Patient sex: M
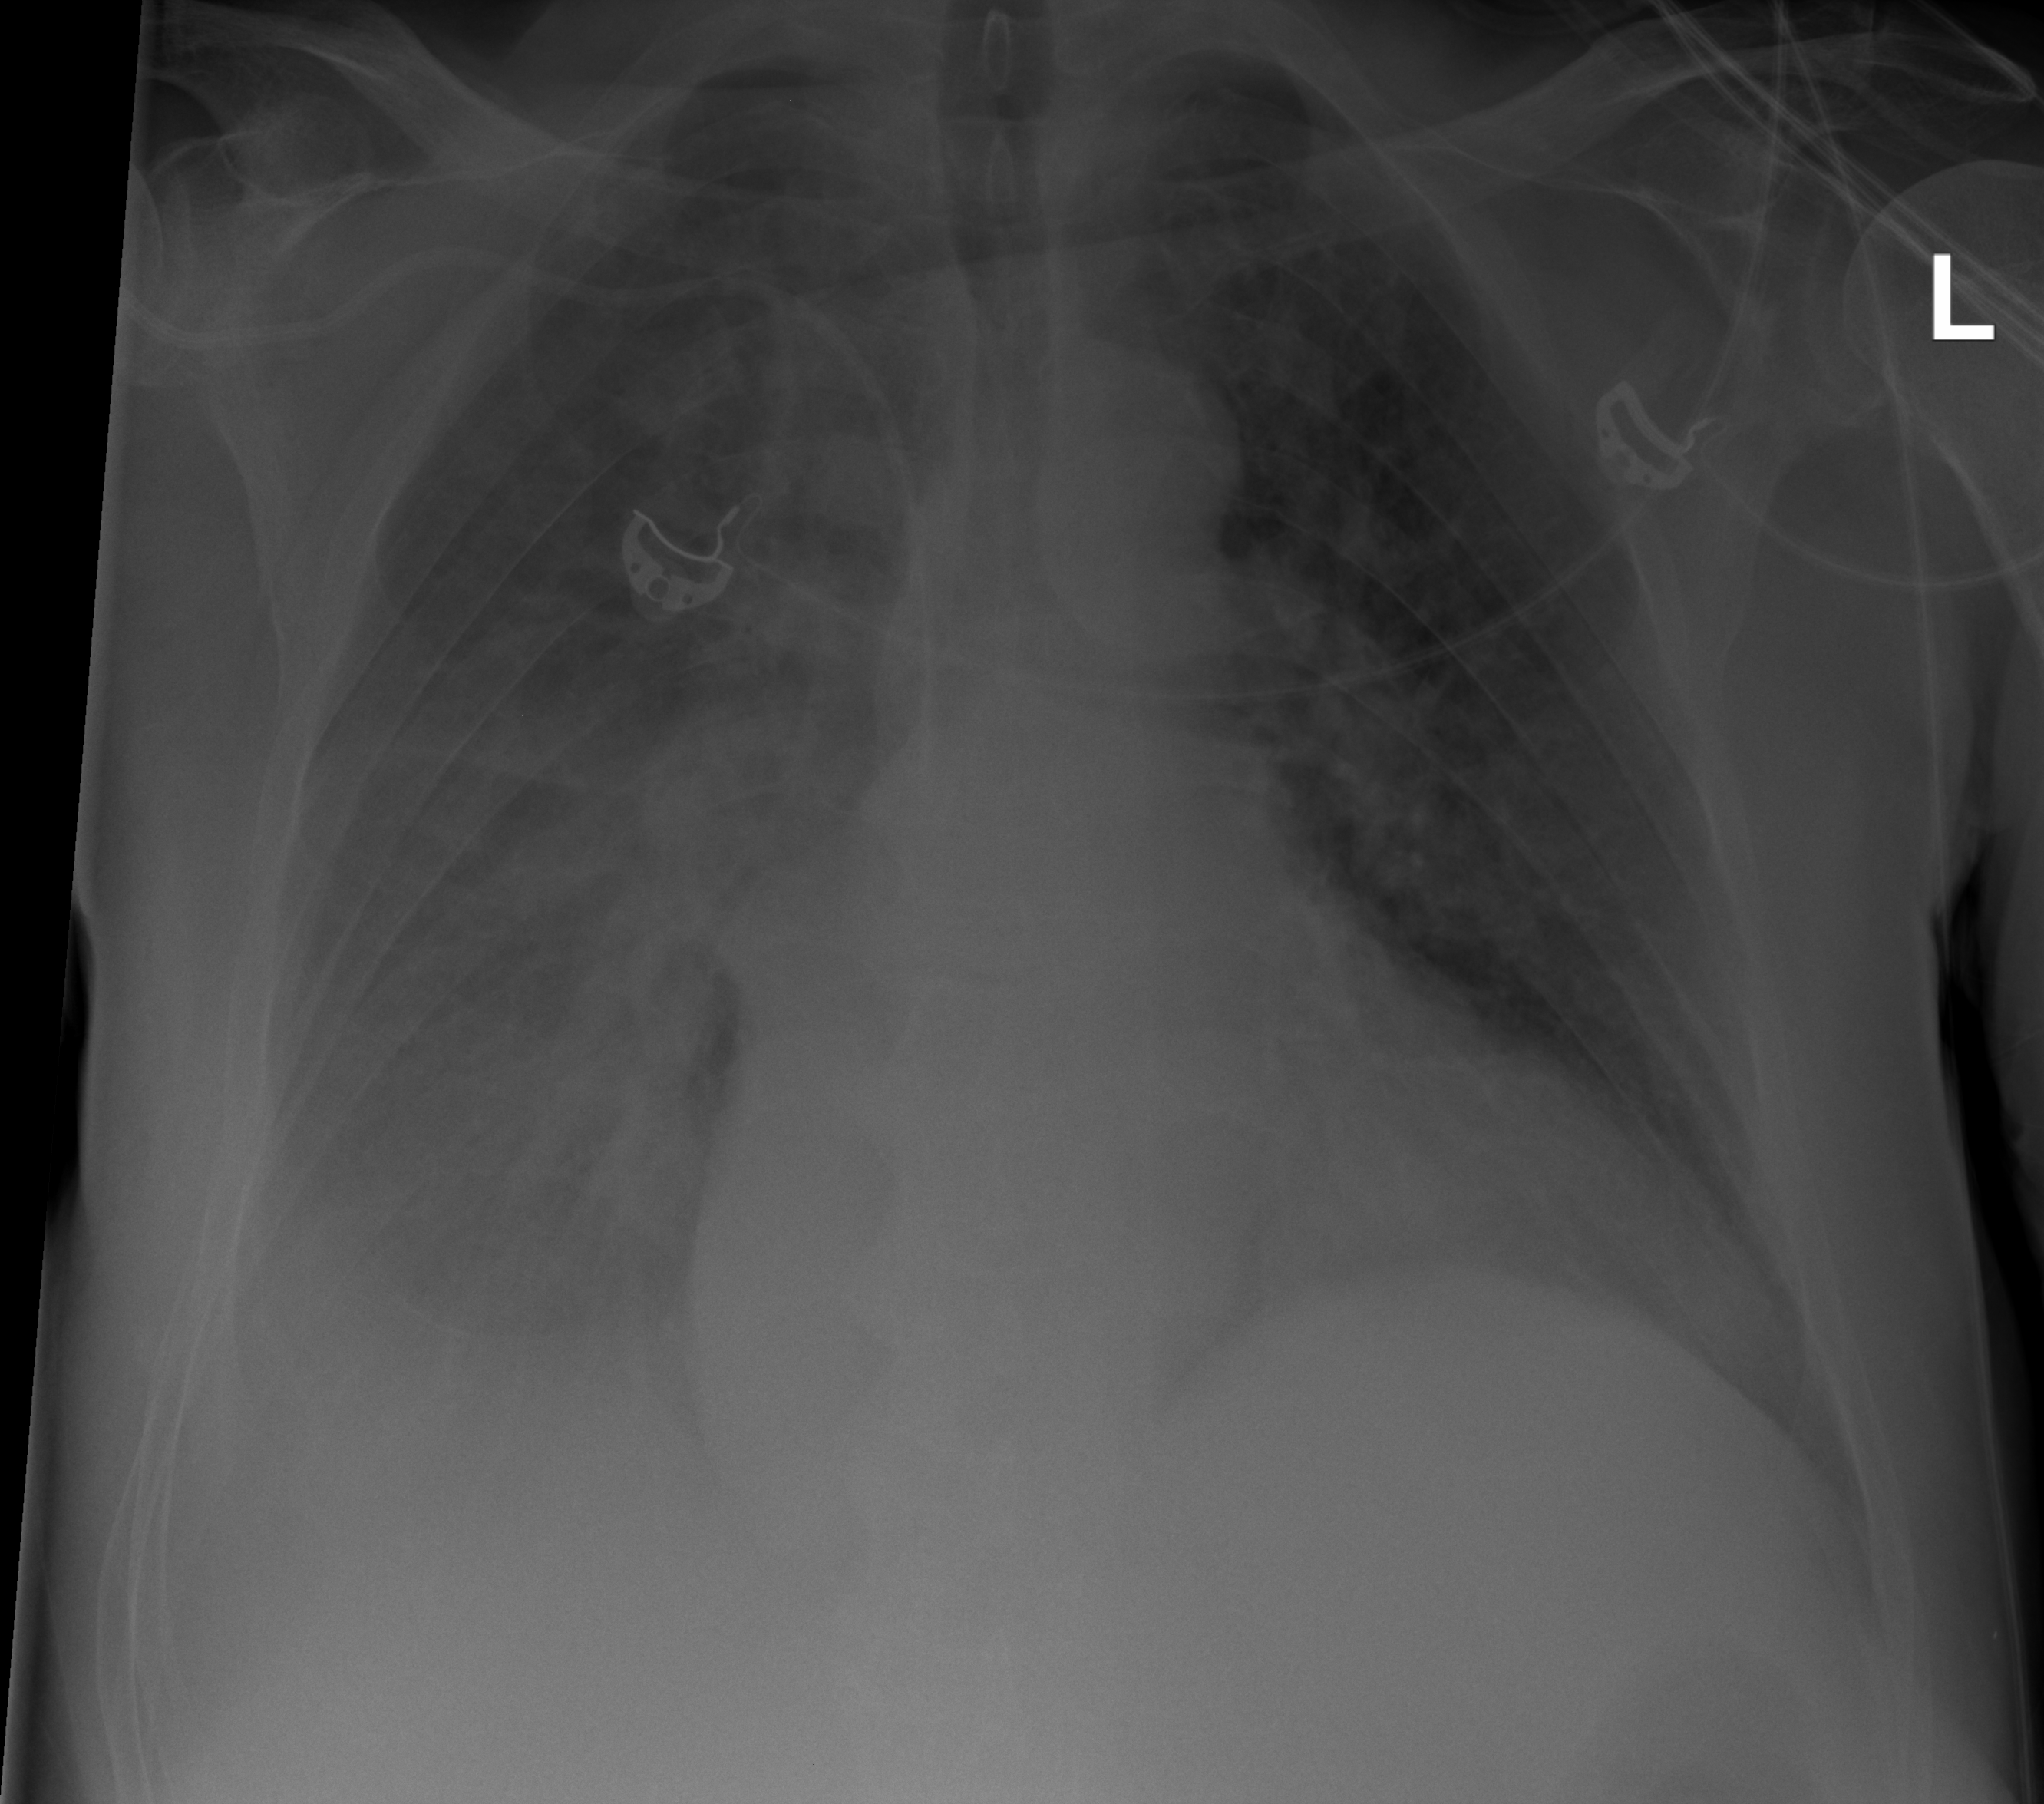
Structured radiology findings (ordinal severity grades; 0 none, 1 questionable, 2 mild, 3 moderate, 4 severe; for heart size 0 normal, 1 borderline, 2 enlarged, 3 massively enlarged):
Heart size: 2
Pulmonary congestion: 2
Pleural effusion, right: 4
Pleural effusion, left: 2
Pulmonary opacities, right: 2
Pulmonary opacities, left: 2
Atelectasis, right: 3
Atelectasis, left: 2